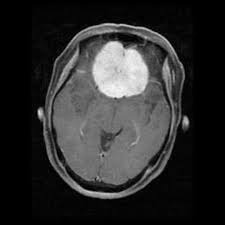
Label: meningioma